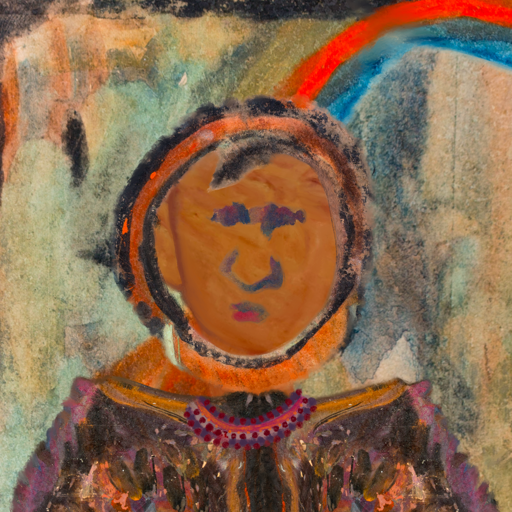
Background: Childish, Head And Neck Front: Pious_Lady, Face Front: In_The_Sun, Bust: Gypsy_Queen, Hair Front: Childish, Head Accessory: Blank, Second Necklace: Blank, Necklace: Roy_Bahadur, Baby: Blank